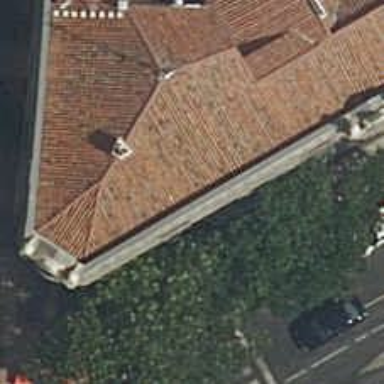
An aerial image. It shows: Restaurant.